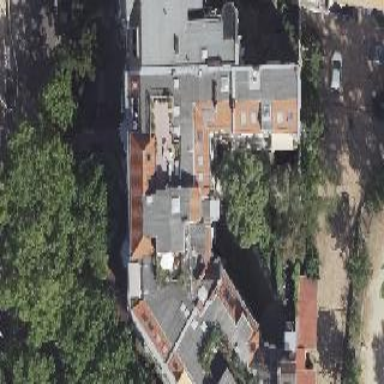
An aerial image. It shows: Gambrel-roofed apartment building with shingles on the roof.